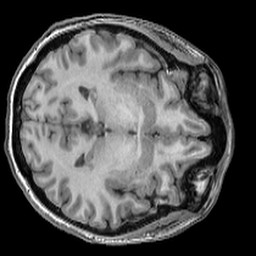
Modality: T1w
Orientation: axial
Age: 27
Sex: female
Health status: ill
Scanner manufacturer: ge
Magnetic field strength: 3 T
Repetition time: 0.008164 s
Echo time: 0.003184 s